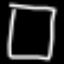
Label: square